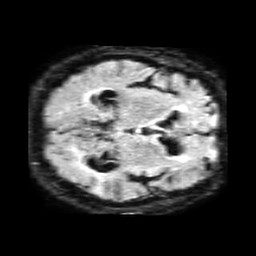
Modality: FLAIR
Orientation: axial
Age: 77
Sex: male
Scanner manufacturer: philips
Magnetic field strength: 1.5 T
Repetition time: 6 s
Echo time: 0.1032 s